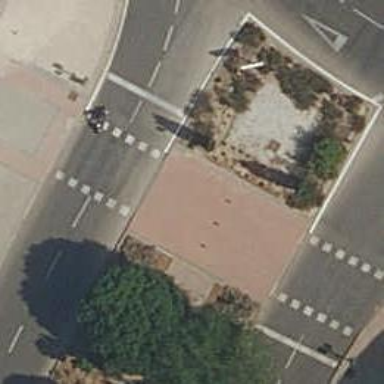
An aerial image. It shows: Footway surfaced with paving stones.